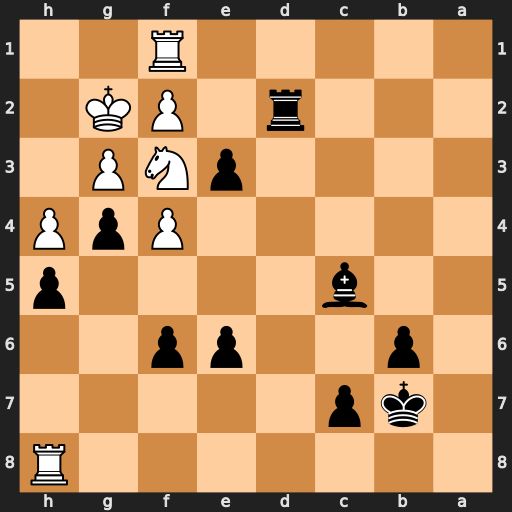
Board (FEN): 7R/1kp5/1p2pp2/2b4p/5PpP/4pNP1/3r1PK1/5R2
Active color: b
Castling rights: -
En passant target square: -
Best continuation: gxf3+ Kxf3 Rxf2+ Rxf2 exf2 Kg2 b5 Rxh5 f5